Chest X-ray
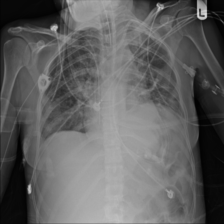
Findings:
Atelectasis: positive
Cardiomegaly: negative
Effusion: negative
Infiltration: negative
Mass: negative
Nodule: negative
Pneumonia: negative
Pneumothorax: negative
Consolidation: negative
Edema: negative
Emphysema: negative
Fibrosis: negative
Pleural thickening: negative
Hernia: negative